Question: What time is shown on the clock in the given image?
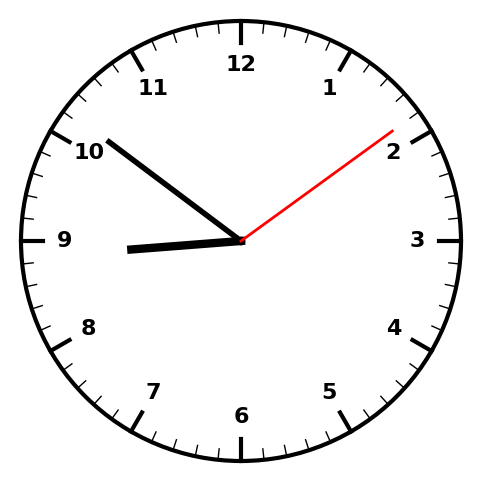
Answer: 08:51:09